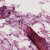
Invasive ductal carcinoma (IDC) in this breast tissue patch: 0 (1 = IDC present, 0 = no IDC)